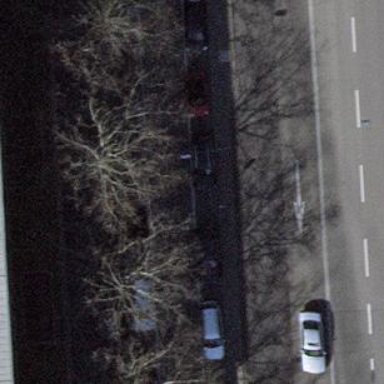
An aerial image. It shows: Parking lane area.